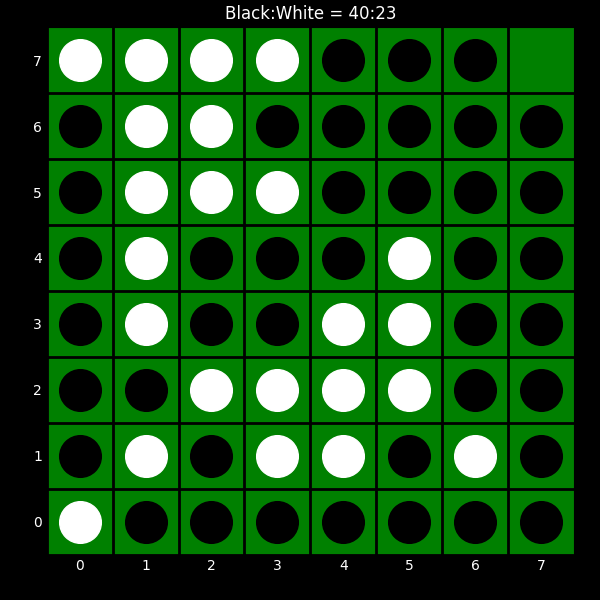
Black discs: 40
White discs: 23